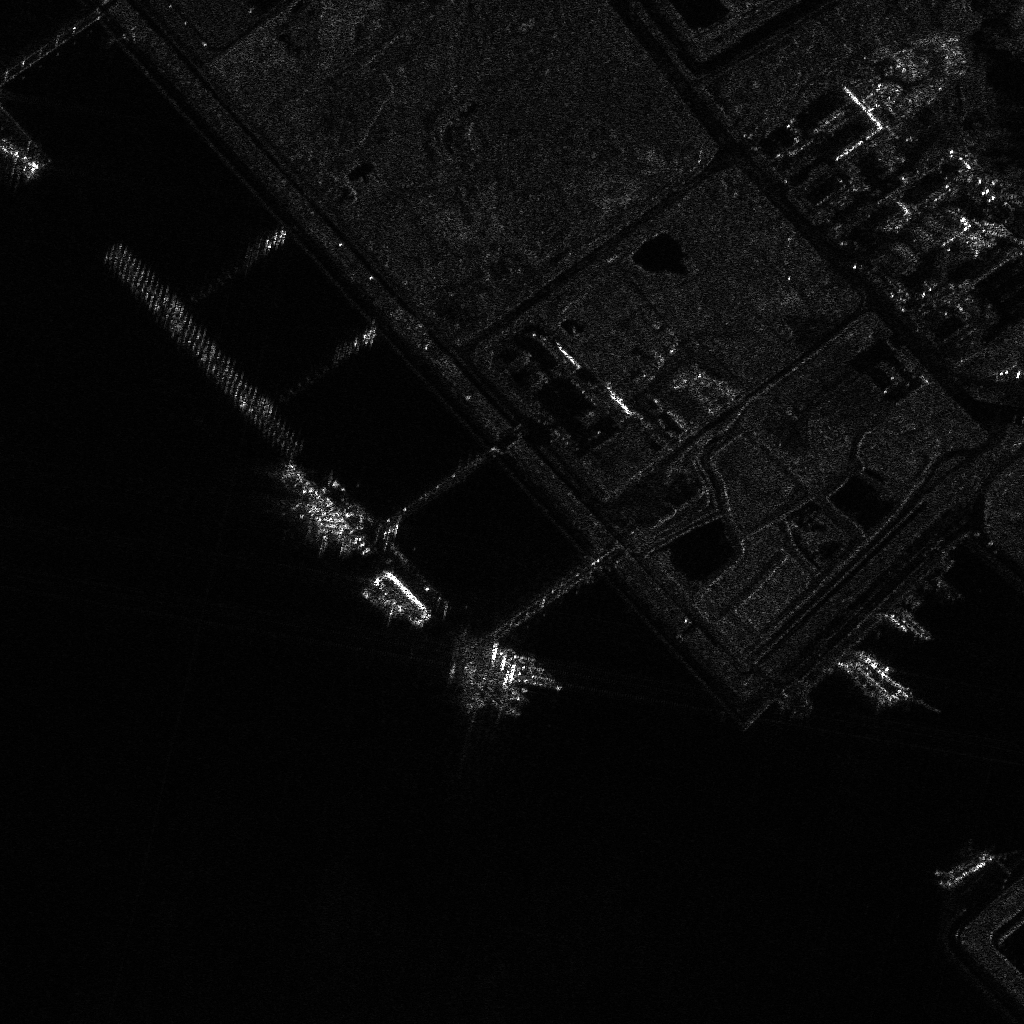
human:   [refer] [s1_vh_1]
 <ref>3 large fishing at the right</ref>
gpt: <box>[[82, 64, 89, 66, 39], [81, 65, 88, 67, 39], [86, 60, 91, 62, 38]]</box>